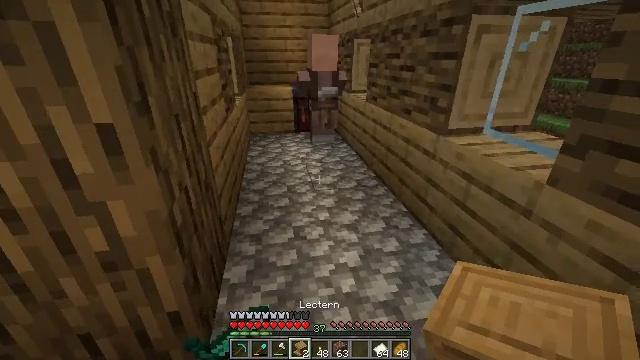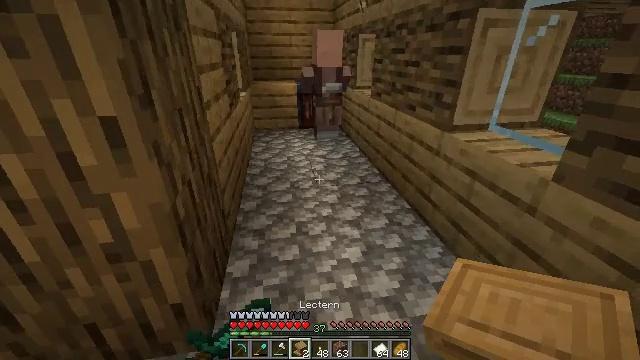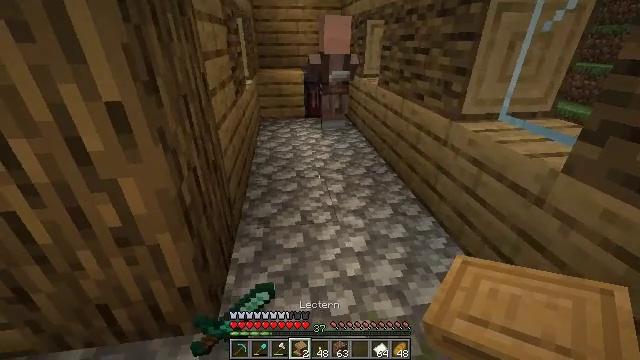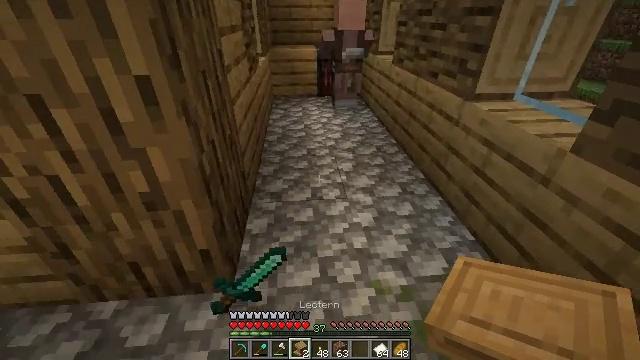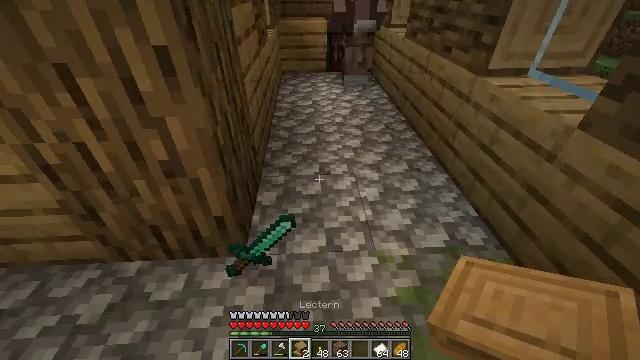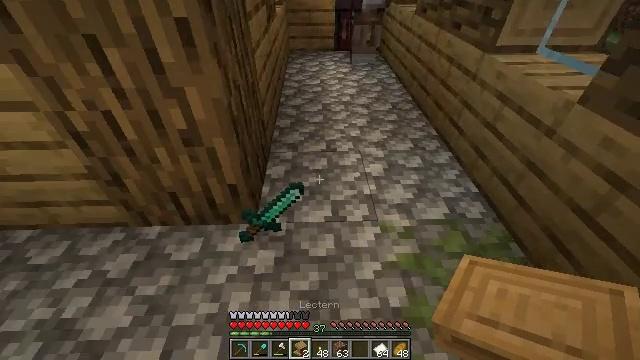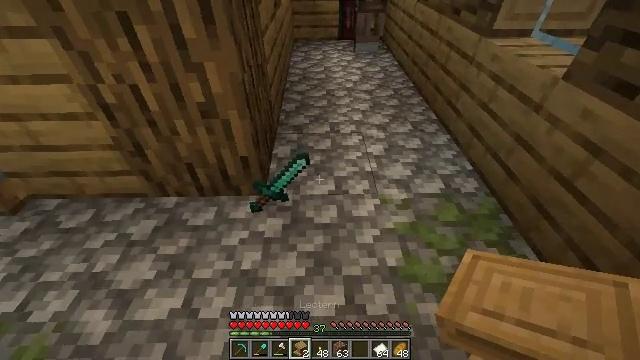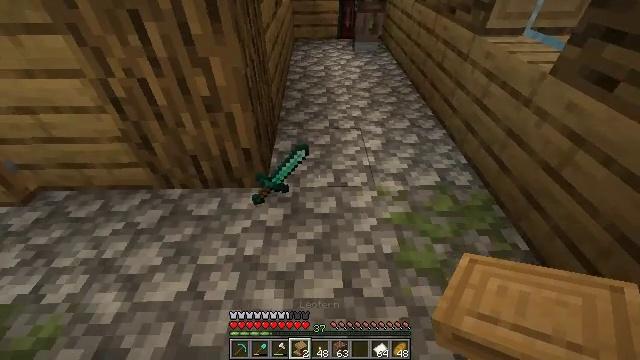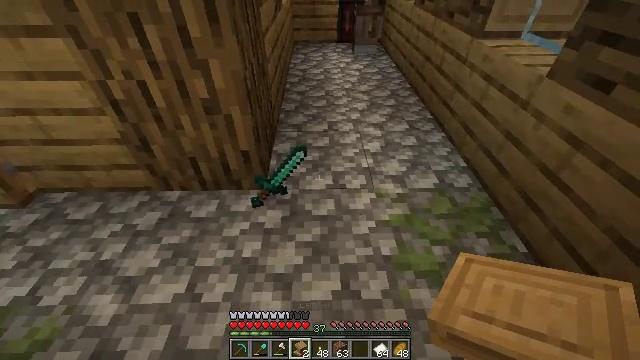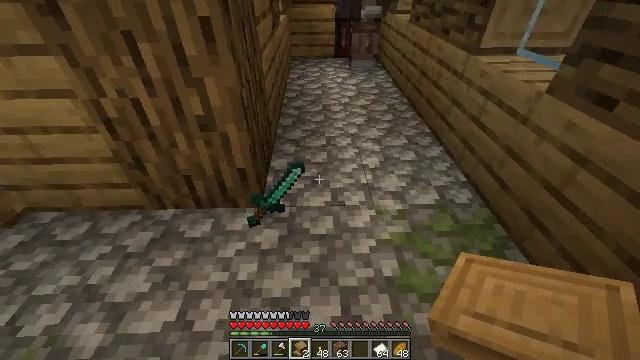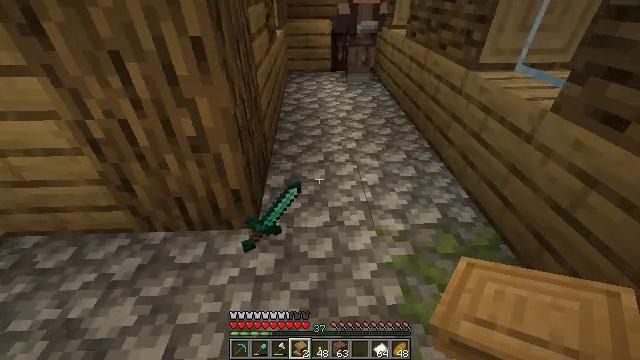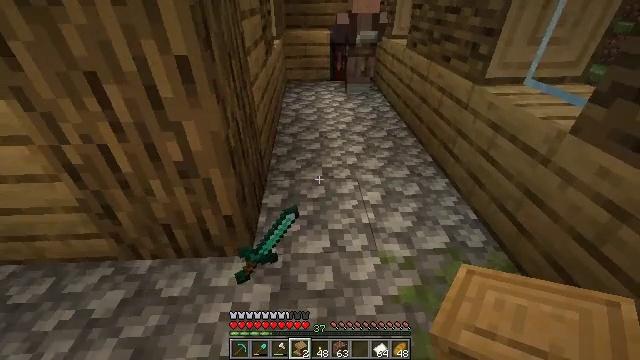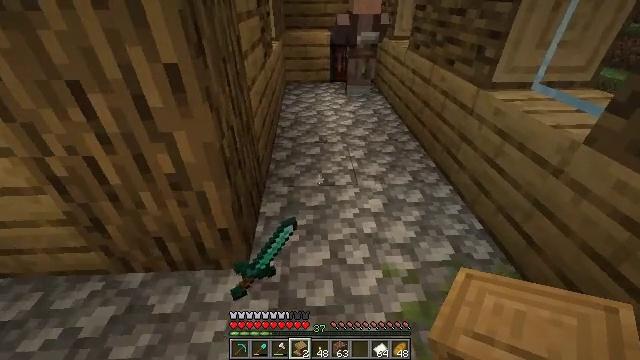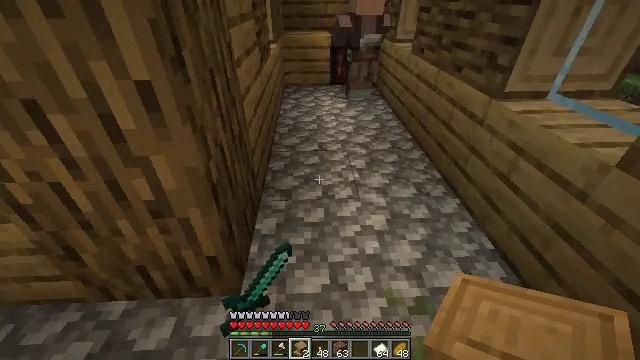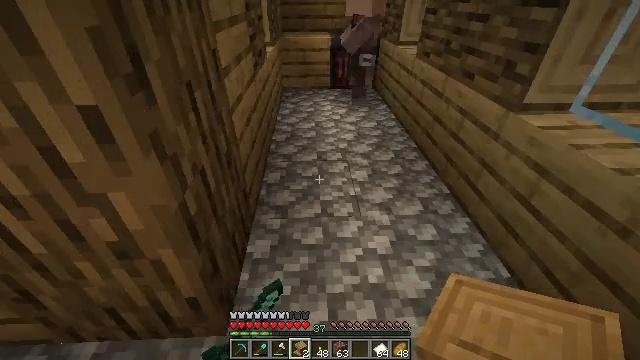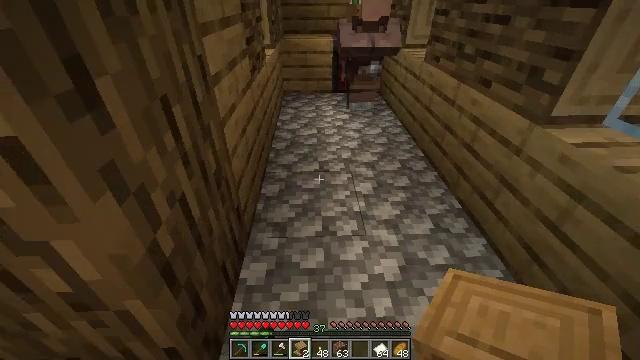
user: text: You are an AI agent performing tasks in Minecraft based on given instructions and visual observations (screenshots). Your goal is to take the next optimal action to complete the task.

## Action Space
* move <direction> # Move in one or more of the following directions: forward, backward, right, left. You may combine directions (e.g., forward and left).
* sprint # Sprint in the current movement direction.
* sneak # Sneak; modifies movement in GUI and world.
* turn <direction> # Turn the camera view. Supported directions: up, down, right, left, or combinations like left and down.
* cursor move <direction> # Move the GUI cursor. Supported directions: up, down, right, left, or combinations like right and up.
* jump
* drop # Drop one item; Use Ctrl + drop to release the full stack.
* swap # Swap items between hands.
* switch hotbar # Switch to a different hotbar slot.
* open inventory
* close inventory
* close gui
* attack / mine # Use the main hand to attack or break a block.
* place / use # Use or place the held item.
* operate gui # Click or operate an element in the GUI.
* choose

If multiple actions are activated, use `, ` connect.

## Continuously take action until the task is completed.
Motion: motion action
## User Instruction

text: Gather the smithing table into your inventory.
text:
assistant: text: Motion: turn left
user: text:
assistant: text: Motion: turn left and down
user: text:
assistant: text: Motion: move back, turn left and down
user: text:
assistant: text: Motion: move back, turn left and down
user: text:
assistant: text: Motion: move back, turn left and down
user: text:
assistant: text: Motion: move back, turn down
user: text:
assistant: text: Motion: no_op
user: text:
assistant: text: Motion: no_op
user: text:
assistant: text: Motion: move forward, turn up
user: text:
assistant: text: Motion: move forward, turn up
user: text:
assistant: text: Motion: move forward, turn up
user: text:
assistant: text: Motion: move forward
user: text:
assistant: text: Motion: move forward
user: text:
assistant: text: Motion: move forward
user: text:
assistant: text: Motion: no_op
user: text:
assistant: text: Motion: no_op
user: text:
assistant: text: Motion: no_op
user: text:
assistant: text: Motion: no_op
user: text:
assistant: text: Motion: no_op
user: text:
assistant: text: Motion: no_op
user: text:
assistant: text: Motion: no_op
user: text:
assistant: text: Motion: no_op
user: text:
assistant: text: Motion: no_op
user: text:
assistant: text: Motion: no_op
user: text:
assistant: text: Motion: no_op
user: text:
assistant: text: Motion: no_op
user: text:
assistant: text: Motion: no_op
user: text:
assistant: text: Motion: no_op
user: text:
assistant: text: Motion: turn left
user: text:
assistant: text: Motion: no_op